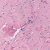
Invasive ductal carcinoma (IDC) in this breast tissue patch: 0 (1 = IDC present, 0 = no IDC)